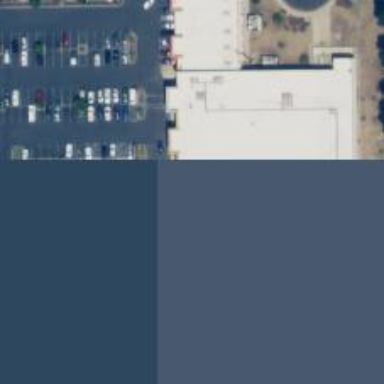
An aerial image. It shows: Supermarket.